Question: I can subclass the cell and resolve the problem, but I'd like to know why this doesn't work.
I set an image in the cell, then in this method, I move the image to the right:
'''
- (void)tableView:(UITableView *)tableView willDisplayCell:(UITableViewCell *)cell forRowAtIndexPath:(NSIndexPath *)indexPath
{
[cell.imageView setFrame:CGRectMake(cell.contentView.bounds.size.width/2 - cell.imageView.frame.size.width/2 + 100,
cell.contentView.bounds.size.height/2 - cell.imageView.frame.size.height/2,
cell.imageView.frame.size.width,
cell.imageView.frame.size.height)];
NSLog(@"center: %@", NSStringFromCGPoint(cell.imageView.center));
NSLog(@"frame: %@", NSStringFromCGRect(cell.imageView.frame));
}
'''
Notice the +100 I added to ensure it's over to the right.
When I check the console, it indicates this:
center: {250, 57.5}
frame: {{150, 7.5}, {200, 100}}
However the output is this:

The image is still aligned to the left side. Can this be changed, and if so, how?
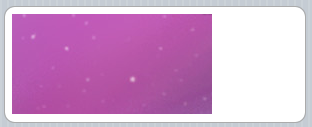
Answer: if you go to the header file of UITableViewCell than there you will find...
'''
> // Content. These properties provide direct access to the internal
> label and image views used by the table view cell. These should be
> used instead of the content properties below.
> @property(nonatomic,readonly,retain) UIImageView *imageView
> __OSX_AVAILABLE_STARTING(__MAC_NA,__IPHONE_3_0); // default is nil. image view will be created if necessary.
'''
so as you can see it says readOnly property to the image view... I think this explains your inability to move the imageView.